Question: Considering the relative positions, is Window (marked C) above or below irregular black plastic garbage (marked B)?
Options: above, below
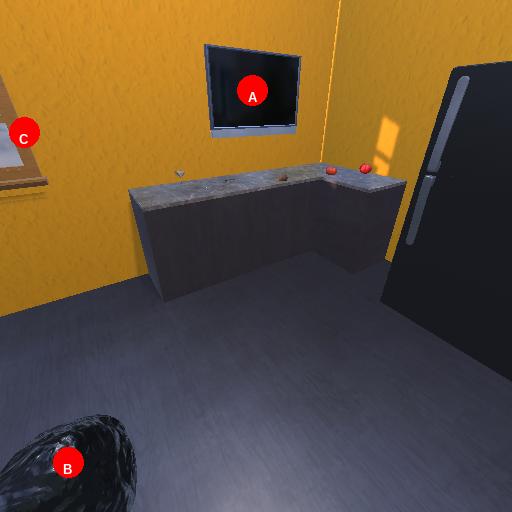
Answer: above